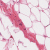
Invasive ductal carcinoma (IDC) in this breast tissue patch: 0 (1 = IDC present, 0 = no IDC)